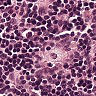
Metastatic tissue present: no